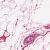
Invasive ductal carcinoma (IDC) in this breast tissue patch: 0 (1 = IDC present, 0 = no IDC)